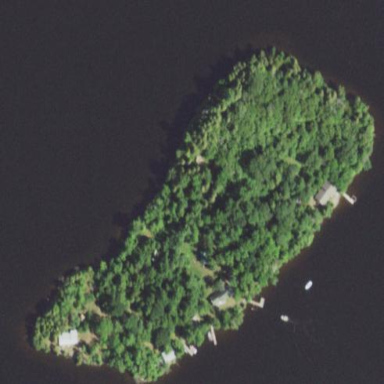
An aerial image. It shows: Image showing island.